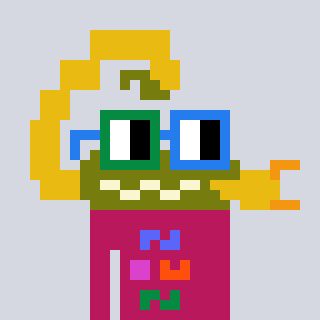
a pixel art character with square green and blue glasses, a scorpion-shaped head and a darkpink-colored body on a cool background